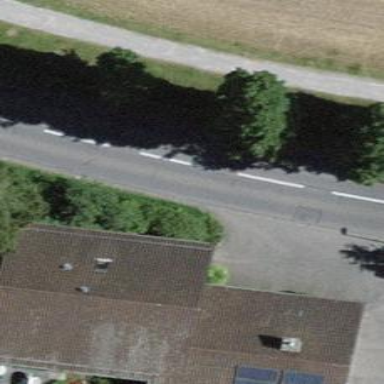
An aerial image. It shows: Detached building with gabled roof.